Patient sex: F
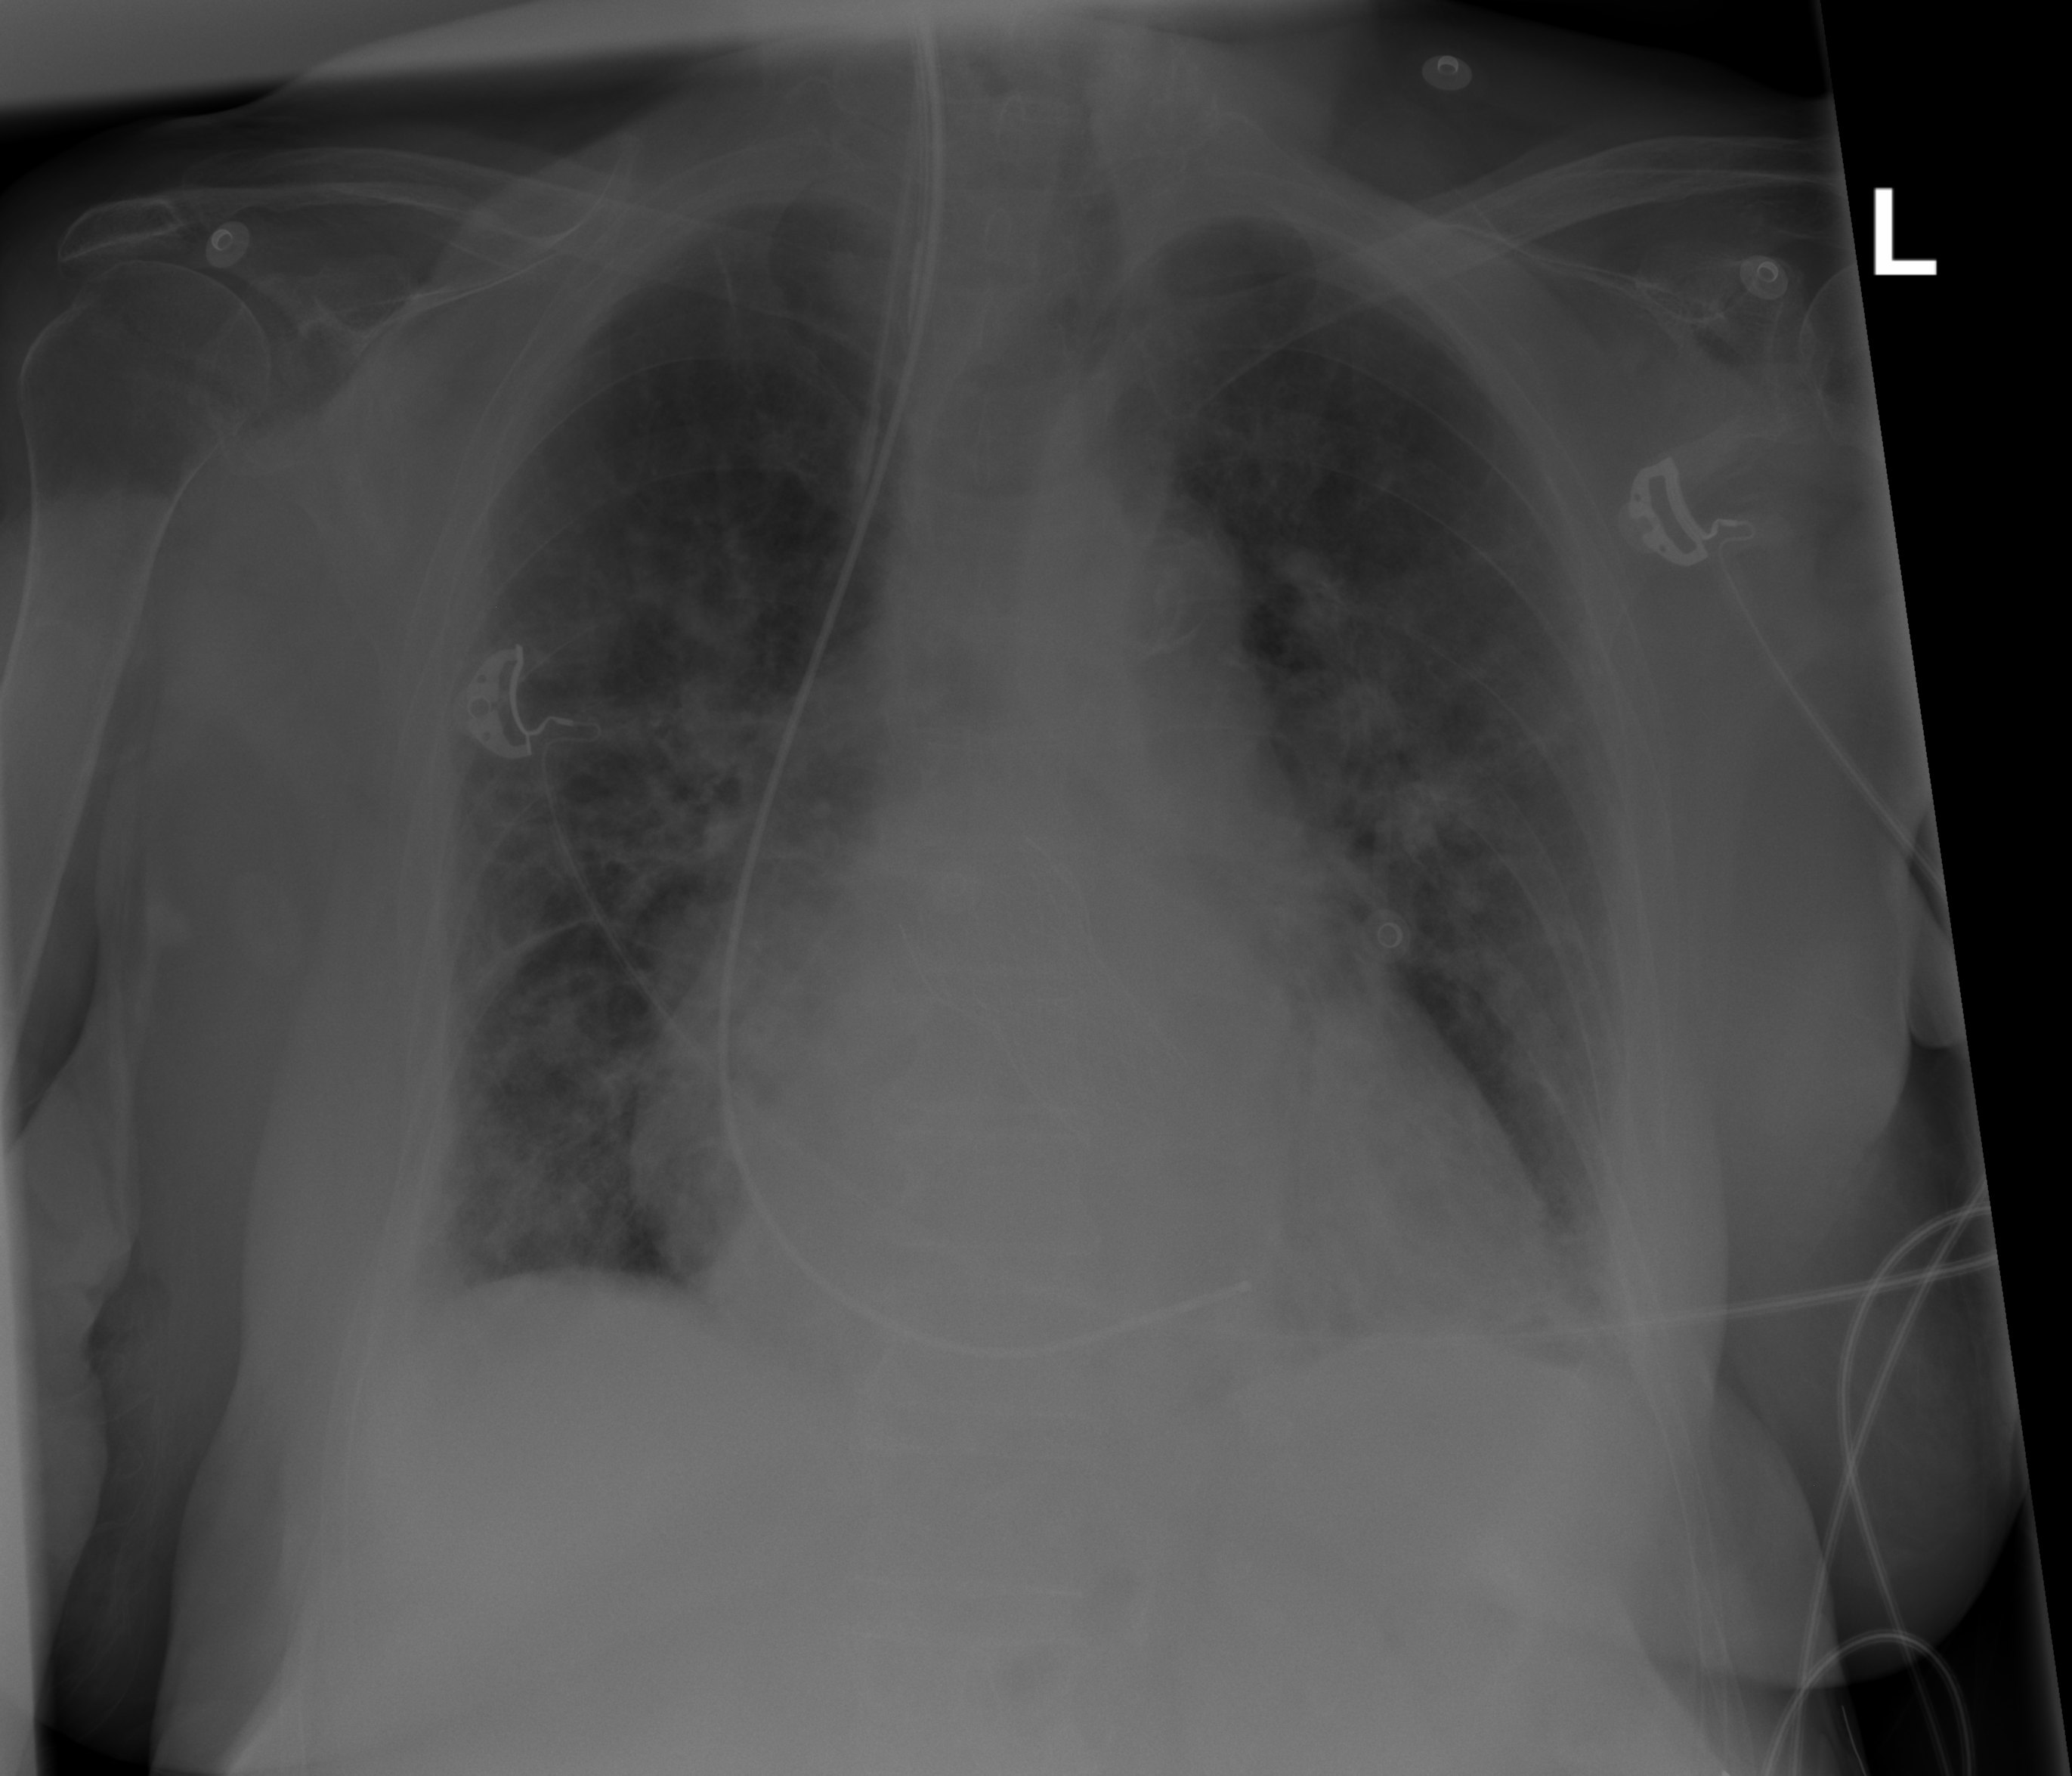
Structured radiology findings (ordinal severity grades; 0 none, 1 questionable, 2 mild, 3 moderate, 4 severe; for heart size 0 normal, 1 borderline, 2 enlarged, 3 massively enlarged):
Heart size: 3
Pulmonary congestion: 3
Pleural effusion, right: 1
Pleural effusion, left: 1
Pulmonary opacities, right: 3
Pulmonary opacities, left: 3
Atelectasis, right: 2
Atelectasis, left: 2